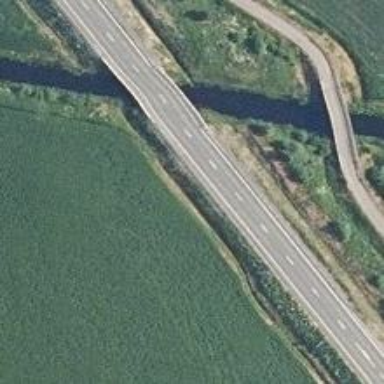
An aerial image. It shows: Trunk highway bridge with asphalt surface.